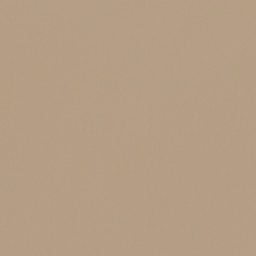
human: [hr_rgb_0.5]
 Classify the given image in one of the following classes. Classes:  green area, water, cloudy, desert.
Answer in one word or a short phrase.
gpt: cloudy